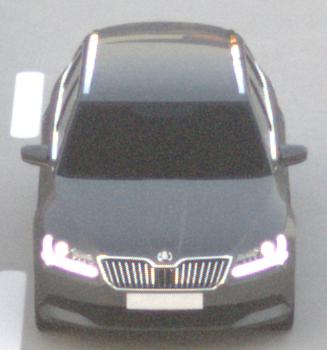
Make: Skoda
Model: Superb Combi 1.4 TSI
Detailed model: Superb (III) Combi
Model produced from: 2015/09
Model produced until: 2018/06
Doors: 5
Color: gray
Road condition: dry road
Daytime: sunrise or sunset
Contrast: low contrast